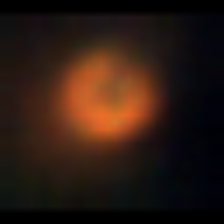
Taxon: NanoPlankton
Group: Other